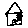
Label: house